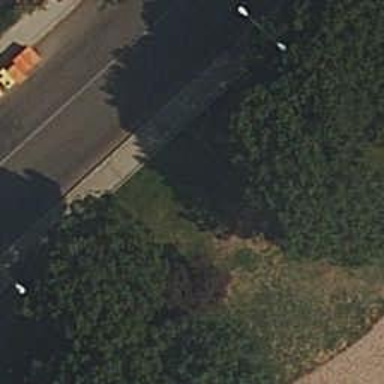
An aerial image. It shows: Garden with kerb barrier.